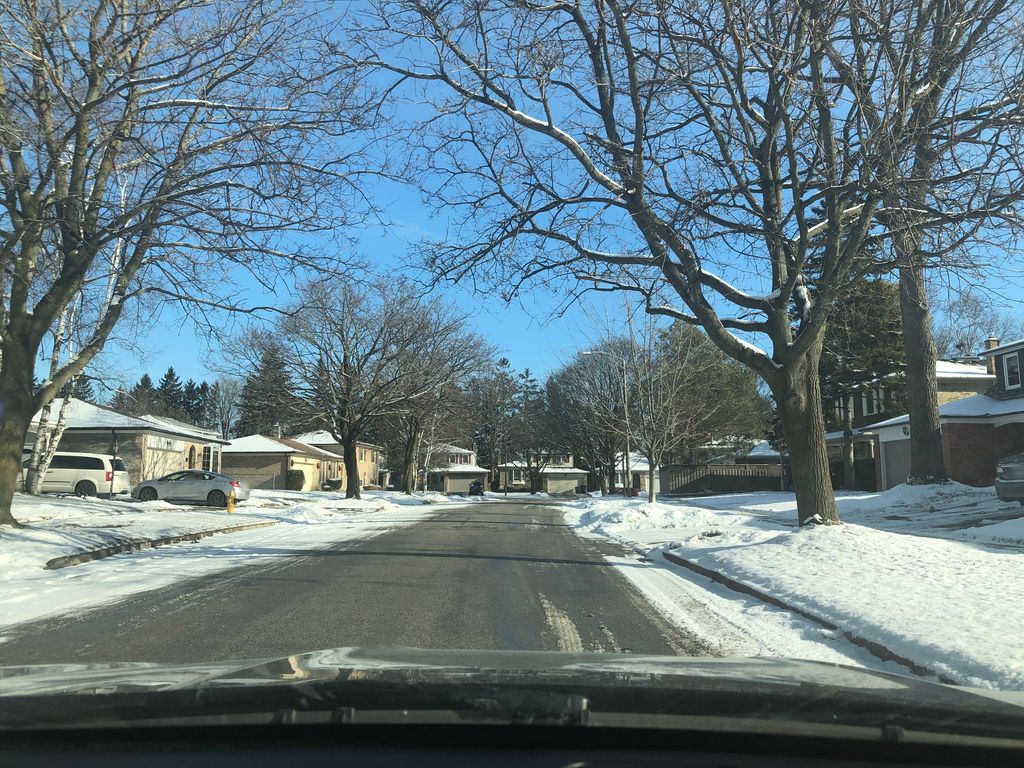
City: toronto